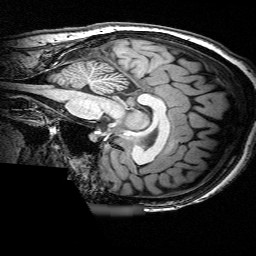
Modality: T1w
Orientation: sagittal
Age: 50
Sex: female
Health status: ill
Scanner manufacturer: siemens
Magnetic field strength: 3 T
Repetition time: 0.0025 s
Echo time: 0.00336 s